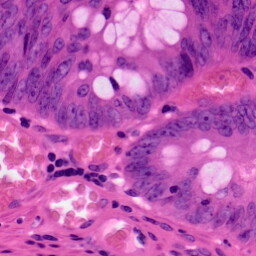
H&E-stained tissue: Colon